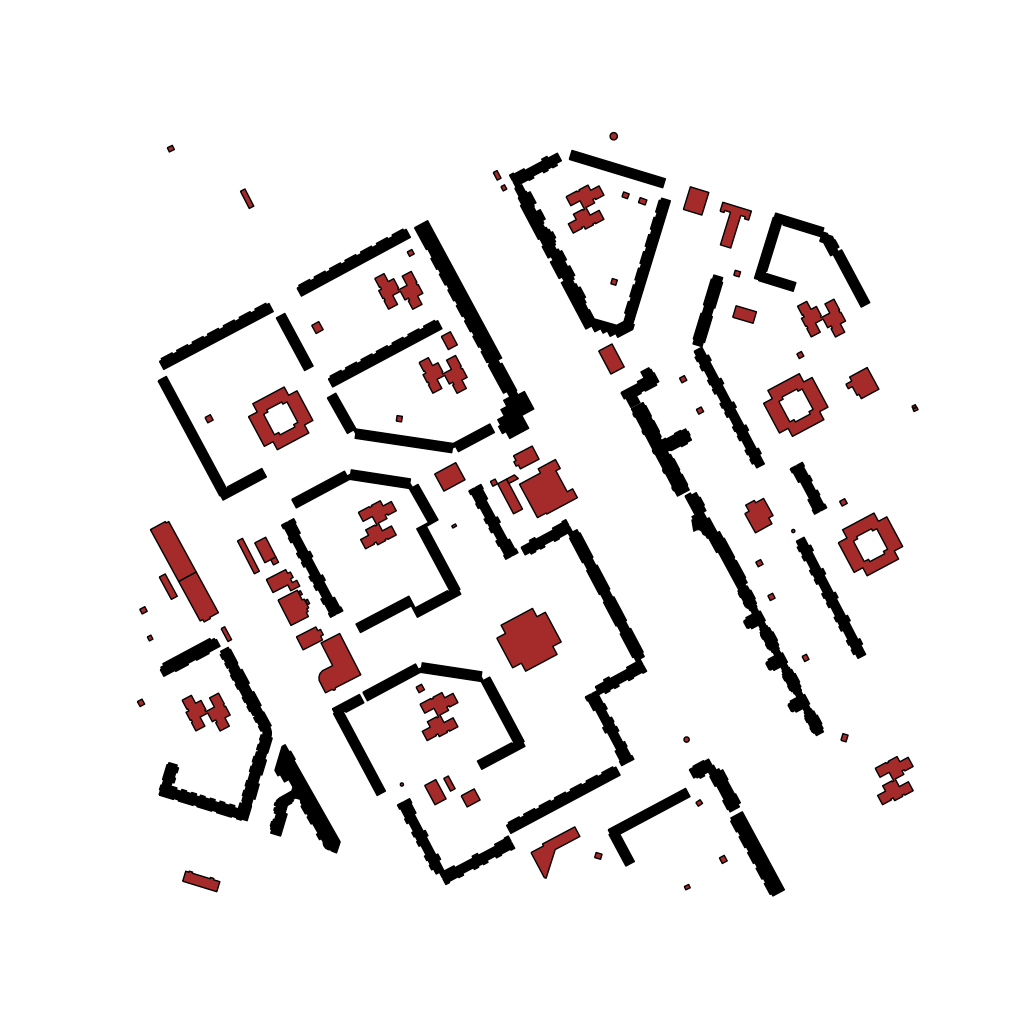
Tags: overhead vector_map, business, recreation, residential, modern, soviet, high_rise, individual_rise, low_rise, medium_rise, density_3, Building, Facility, 1.0 km²